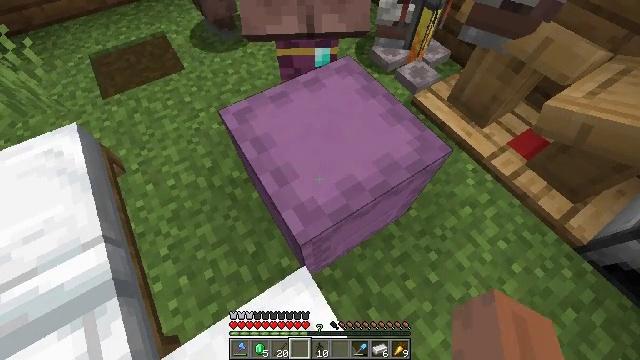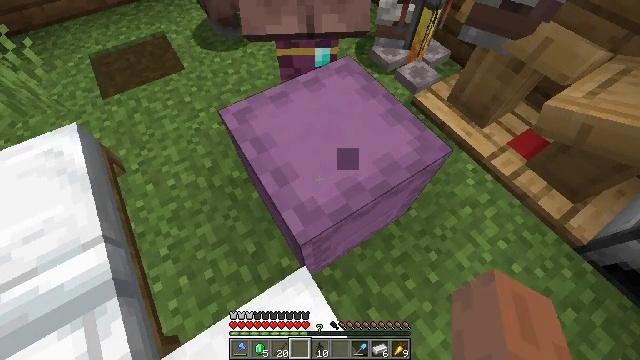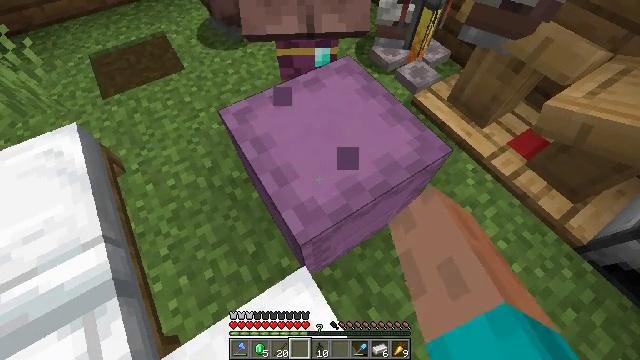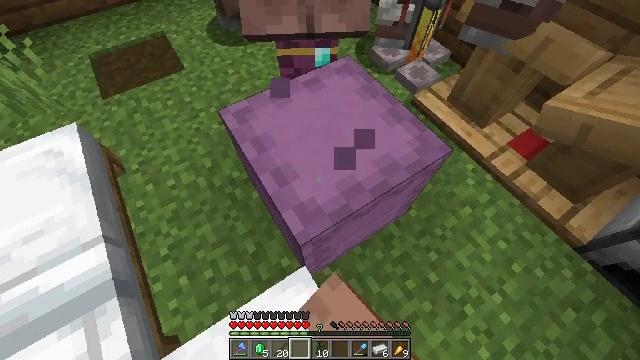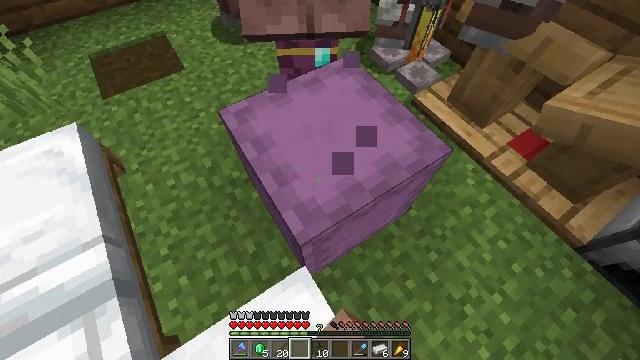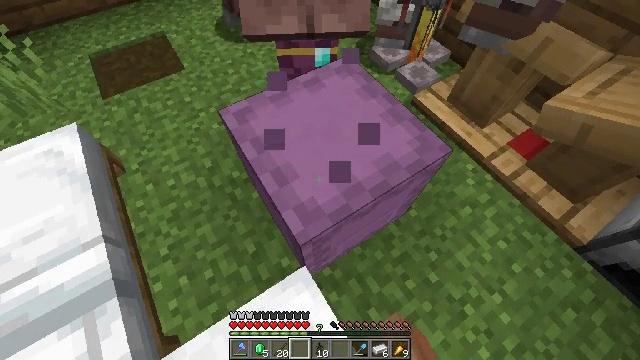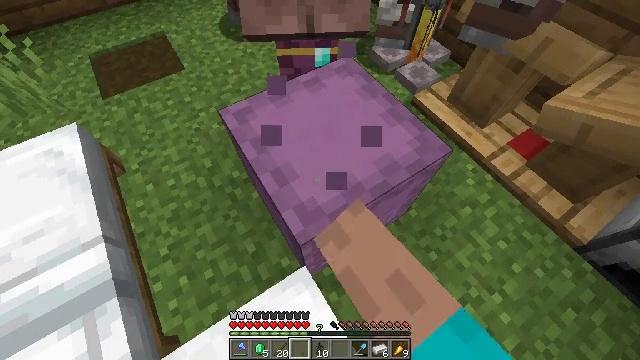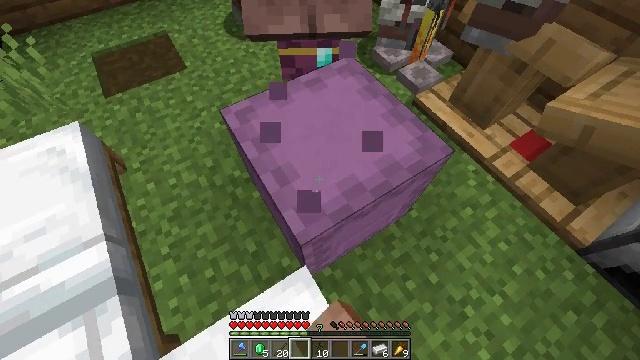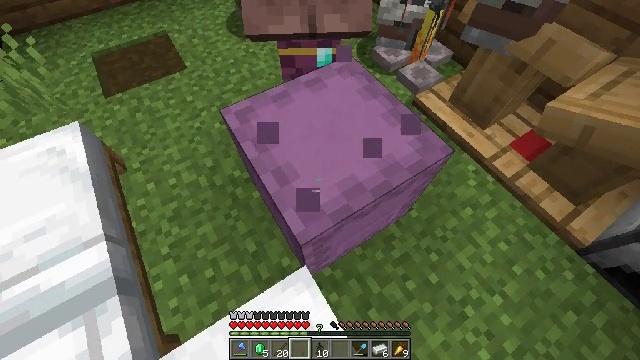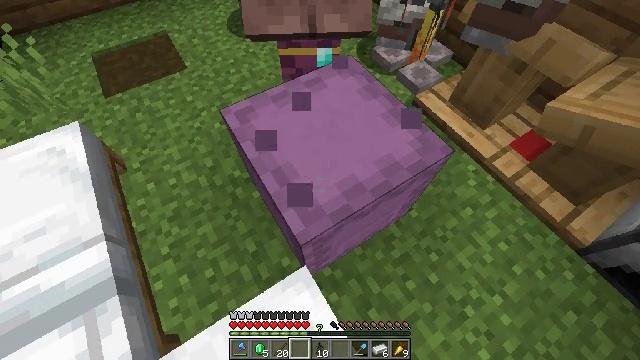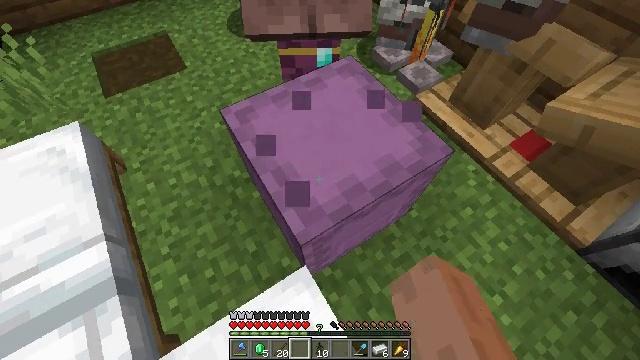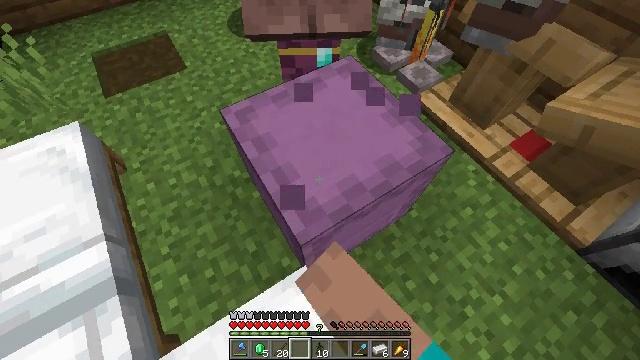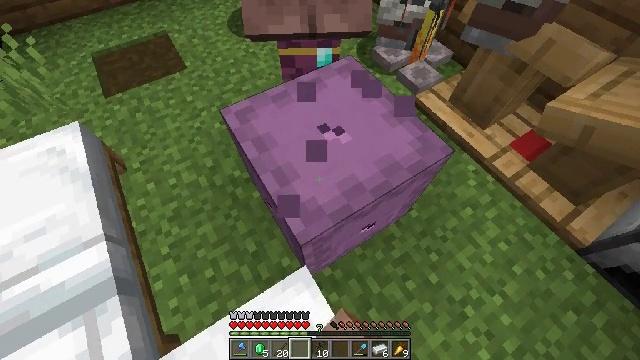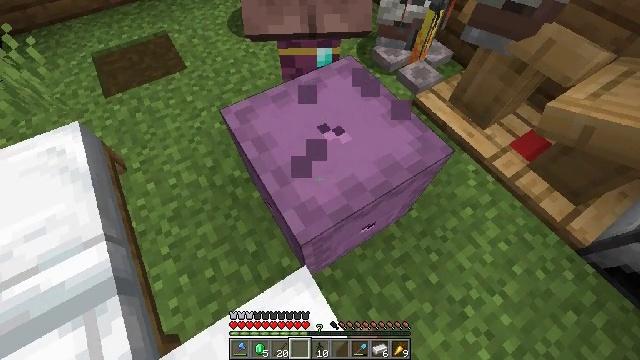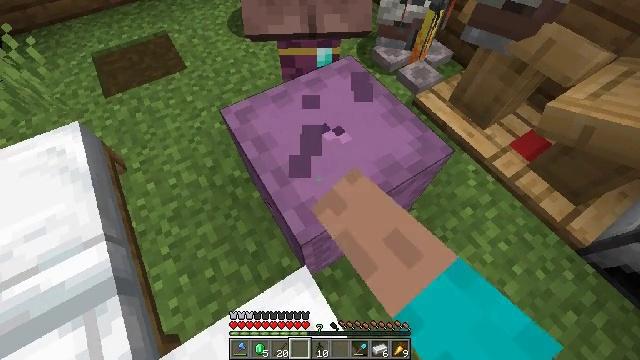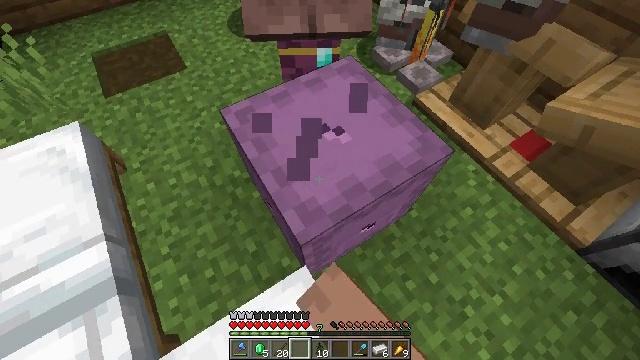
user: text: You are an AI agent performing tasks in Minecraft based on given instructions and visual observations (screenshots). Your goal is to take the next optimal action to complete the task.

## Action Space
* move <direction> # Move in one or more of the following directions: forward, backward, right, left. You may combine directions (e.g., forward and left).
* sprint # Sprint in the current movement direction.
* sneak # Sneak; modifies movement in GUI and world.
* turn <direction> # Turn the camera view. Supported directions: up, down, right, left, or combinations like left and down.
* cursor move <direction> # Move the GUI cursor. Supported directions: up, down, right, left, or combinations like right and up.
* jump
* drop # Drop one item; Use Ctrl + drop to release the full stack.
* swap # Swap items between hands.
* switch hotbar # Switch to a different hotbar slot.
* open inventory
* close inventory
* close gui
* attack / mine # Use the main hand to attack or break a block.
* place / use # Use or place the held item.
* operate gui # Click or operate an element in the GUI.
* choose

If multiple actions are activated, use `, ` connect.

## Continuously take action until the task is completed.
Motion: motion action
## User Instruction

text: Mine the shulker box.
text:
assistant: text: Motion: attack / mine
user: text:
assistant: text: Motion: attack / mine
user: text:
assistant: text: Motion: attack / mine
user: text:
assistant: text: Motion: attack / mine
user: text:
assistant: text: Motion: attack / mine
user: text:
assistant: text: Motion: no_op
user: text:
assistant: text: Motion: attack / mine
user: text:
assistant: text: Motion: attack / mine
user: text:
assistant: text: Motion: attack / mine
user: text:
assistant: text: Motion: attack / mine
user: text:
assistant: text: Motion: attack / mine
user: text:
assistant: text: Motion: attack / mine
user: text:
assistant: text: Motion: attack / mine
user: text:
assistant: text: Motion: attack / mine
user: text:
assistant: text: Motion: attack / mine
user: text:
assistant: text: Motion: attack / mine
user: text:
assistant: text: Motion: attack / mine
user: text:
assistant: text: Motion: attack / mine
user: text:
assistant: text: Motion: attack / mine
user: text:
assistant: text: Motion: move right, attack / mine
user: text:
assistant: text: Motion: move right, turn left, attack / mine
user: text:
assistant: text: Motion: move right, turn left
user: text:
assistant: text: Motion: turn left
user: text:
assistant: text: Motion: turn left
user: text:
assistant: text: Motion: turn left, attack / mine
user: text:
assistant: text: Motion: turn left, attack / mine
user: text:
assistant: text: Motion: turn left and up, attack / mine
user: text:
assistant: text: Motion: turn left and up, attack / mine
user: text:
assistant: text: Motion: turn left and up, attack / mine
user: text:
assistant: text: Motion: attack / mine